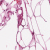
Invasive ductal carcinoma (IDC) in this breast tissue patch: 0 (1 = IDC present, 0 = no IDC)